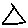
Label: triangle